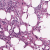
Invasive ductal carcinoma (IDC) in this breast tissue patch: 1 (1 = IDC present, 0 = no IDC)